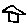
Label: house